Question: I am working with a WCF service with mutual SSL security and I want to check my understanding of what certificate is used when.
Is this correct?
1. Client hands the server the client public certificate
2. Server hands the client the server public certificate
3. Client sends request encrypted using the server public certificate
4. Server decrypts request using the server private certificate
5. Server sends response encrypted using the client public certificate
6. Client decrypts response using the client private certificate
Or does it work in some other way?

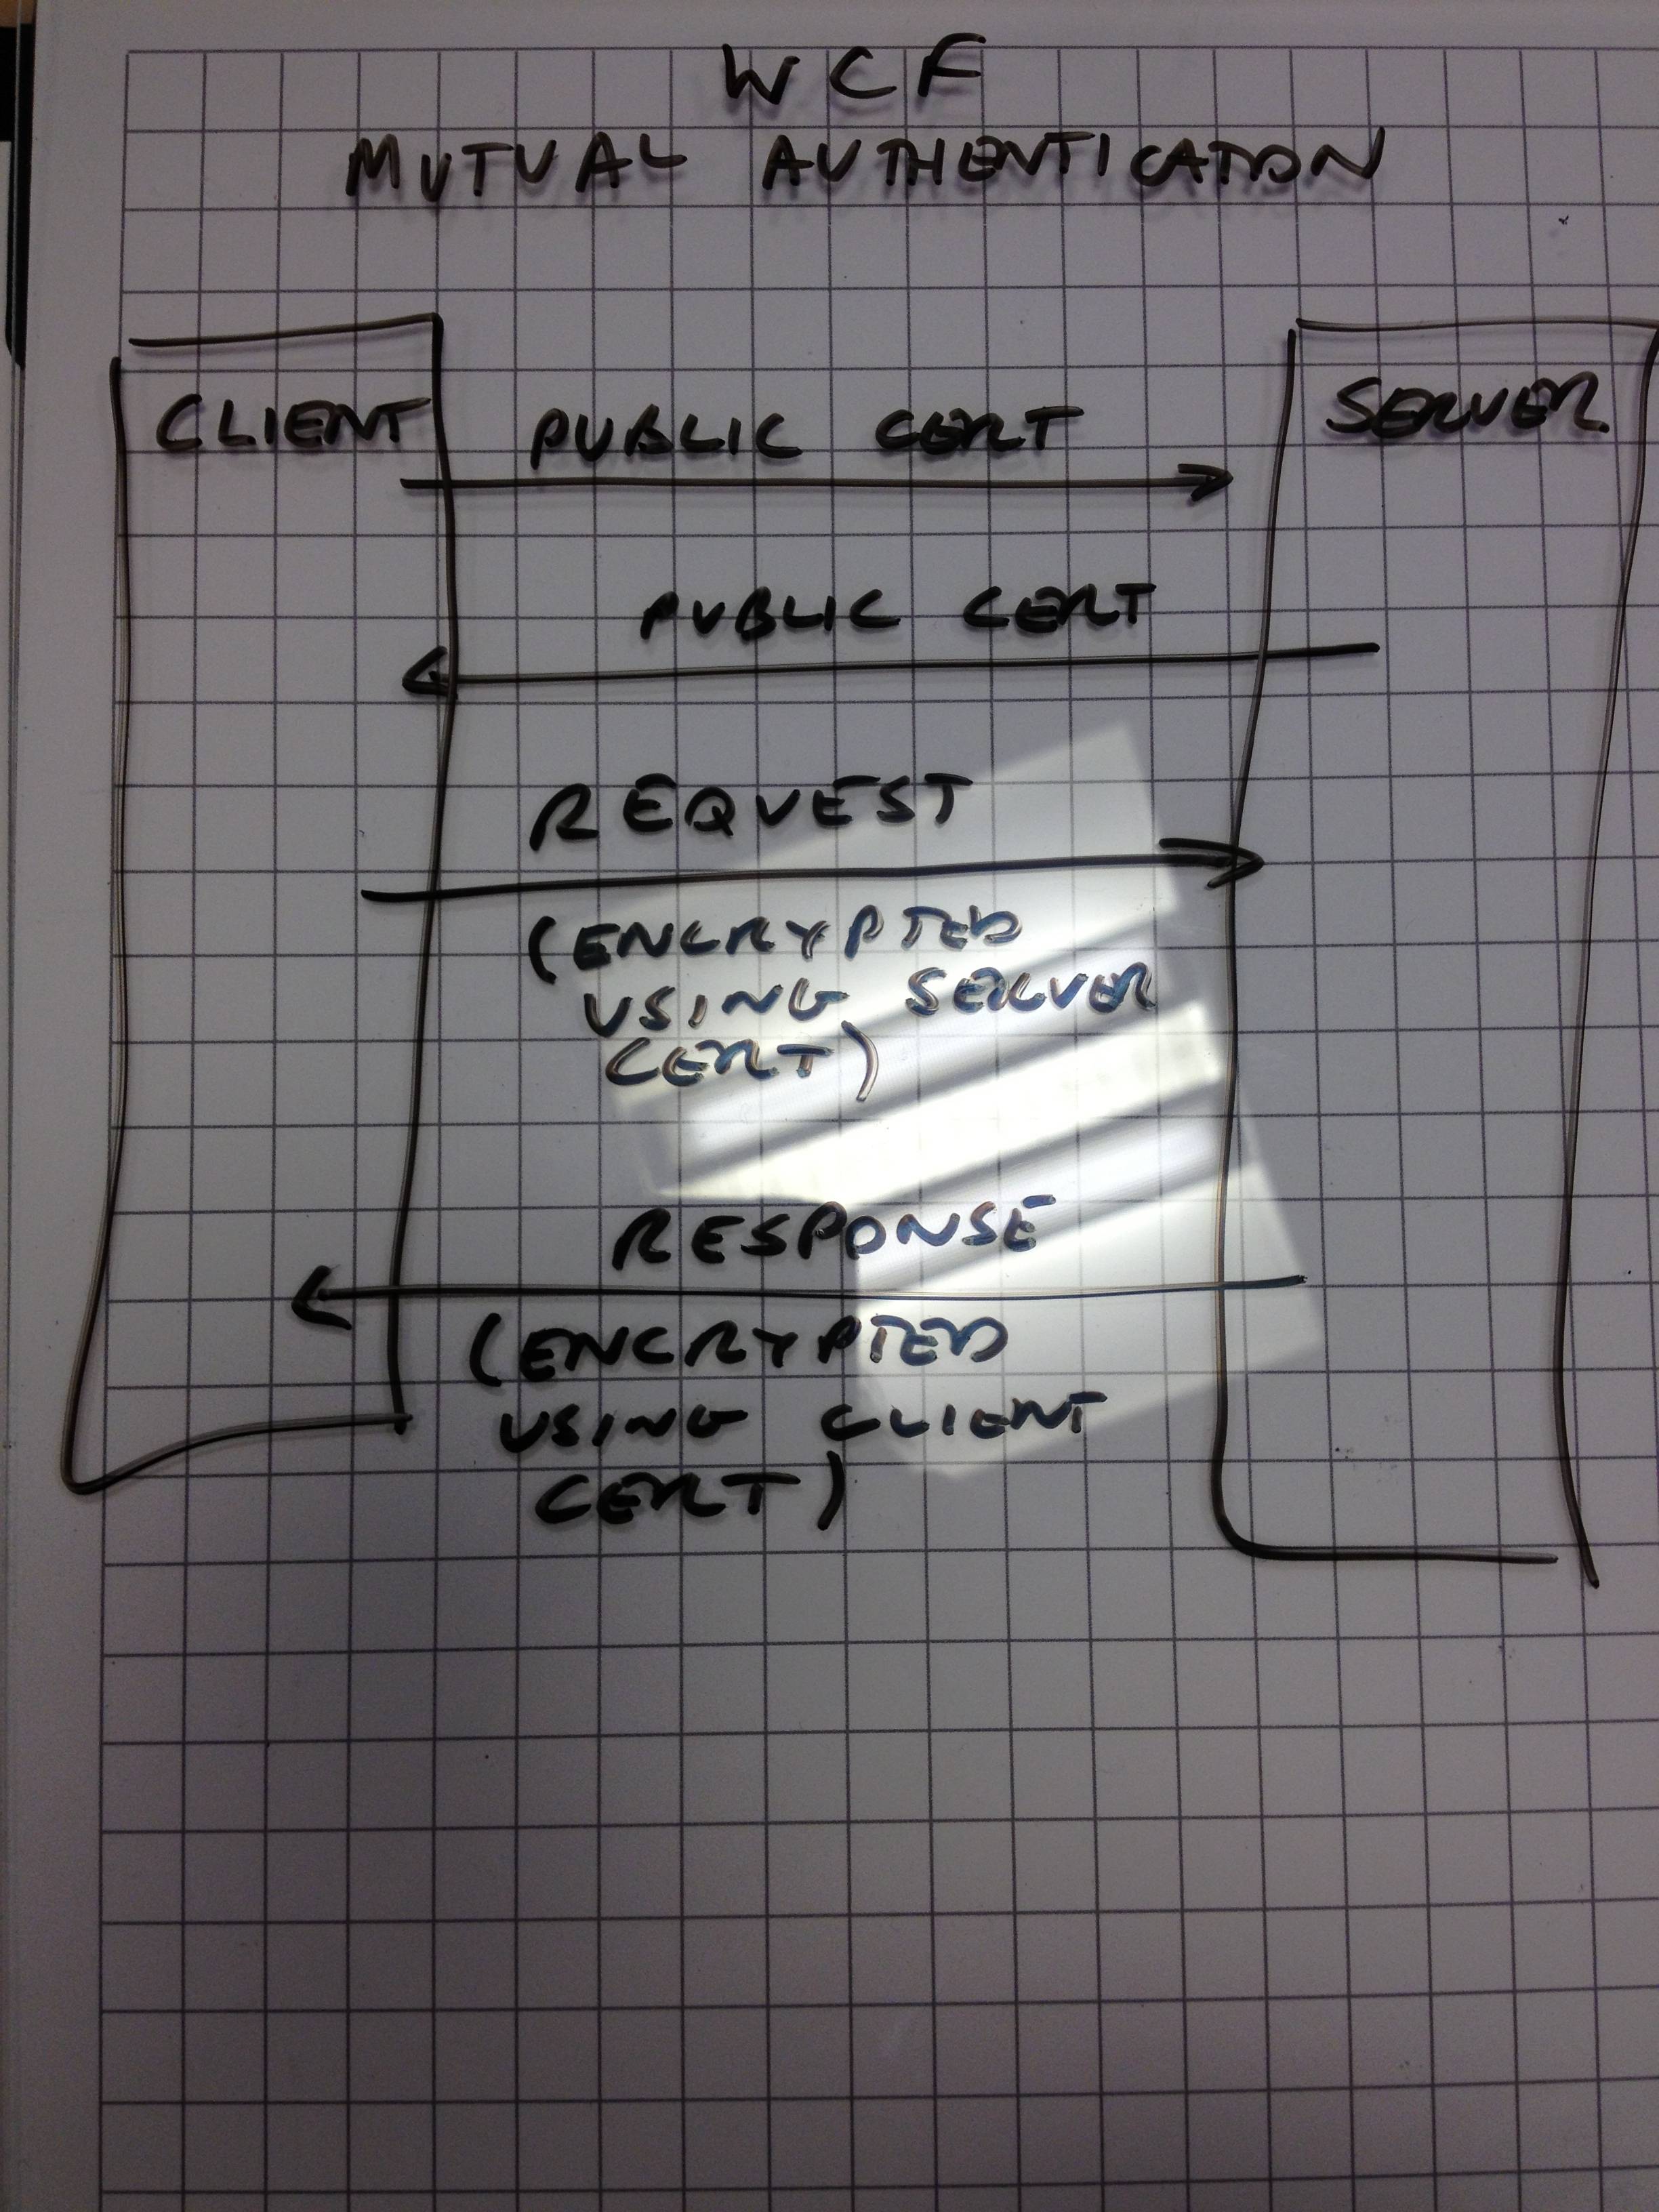
Answer: RFC 2246, Section 7.4 details the handshake. Other versions of SSL/TLS work pretty similarly with regards to your question.
SSL/TLS involves two types of encryption. Asymmetric-key encryption and Symmetric-key encryption. The certificates are used for asymmetric-key encryption, and are used solely in the handshake process.
The encryption used by the certificates is very brief in time, used in the handshake. The server public/private key pair (asymmetric keys) is used to protect the session key (symmetric key). The client public/private key pair is used to prove to the server that the client is who it says it is. It knows this because the client is able to encrypt data (data known by both sides) using the client private key (that only it knows) and the server may decrypt it using the client public key.
For the ordering, I've bolded the parts of your question in the summary list below. Here's a nice summary from <URL>:
The TLS Handshake Protocol involves the following steps:
1. The client sends a "Client hello" message to the server, along with the client's random value and supported cipher suites.
2. The server responds by sending a "Server hello" message to the client, along with the server's random value.
3. The server sends its certificate to the client for authentication and may request a certificate from the client. The server sends the "Server hello done" message.
4. If the server has requested a certificate from the client, the client sends it.
5. The client creates a random Pre-Master Secret and encrypts it with the public key from the server's certificate, sending the encrypted Pre-Master Secret to the server.
6. The server receives the Pre-Master Secret. The server and client each generate the Master Secret and session keys based on the Pre-Master Secret.
7. The client sends "Change cipher spec" notification to server to indicate that the client will start using the new session keys for hashing and encrypting messages. Client also sends "Client finished" message.
8. Server receives "Change cipher spec" and switches its record layer security state to symmetric encryption using the session keys. Server sends "Server finished" message to the client.
9. Client and server can now exchange application data over the secured channel they have established. All messages sent from client to server and from server to client are encrypted using session key.
The WCF request/responses will all be after the client/server have switched to using the session key (symmetric key) for encryption. It won't be using the certificate private/public keys at this point.